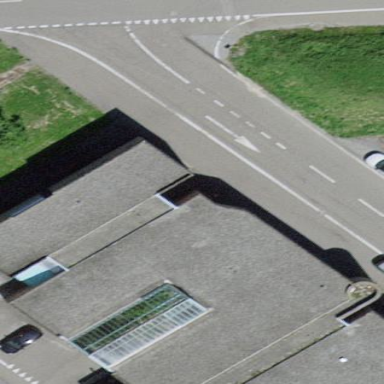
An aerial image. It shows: Police building.